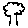
Label: tree